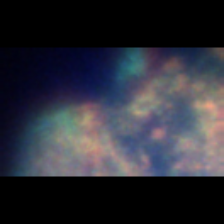
Taxon: Unknown_detritus
Group: Unknown